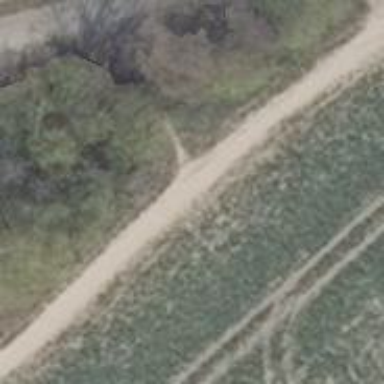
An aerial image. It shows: Ground path.